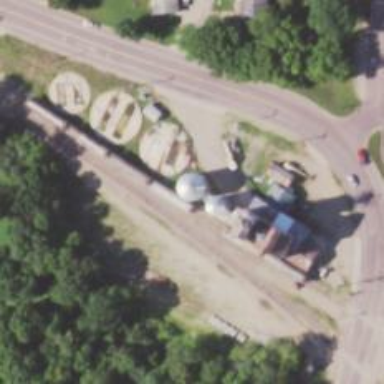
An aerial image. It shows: Silo.